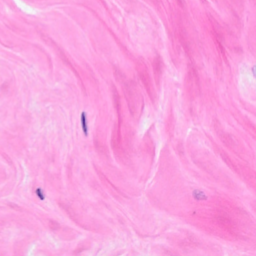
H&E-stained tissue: Breast